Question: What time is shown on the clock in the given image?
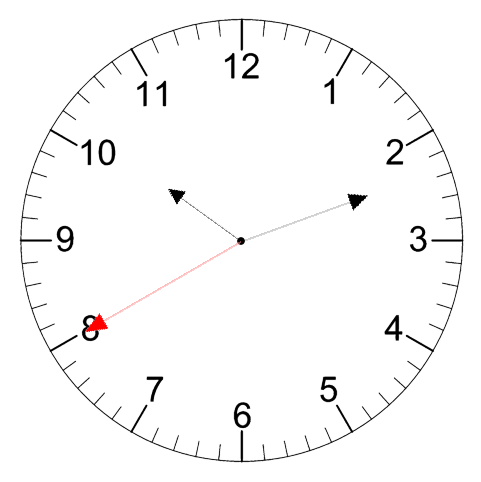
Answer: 10:11:40